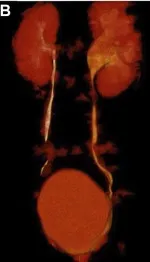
Imaging characteristics at admission and follow-up of this patient. CT urography showed that the left ureteropelvic junction was narrow with left hydronephrosis.
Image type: radiology (ct)